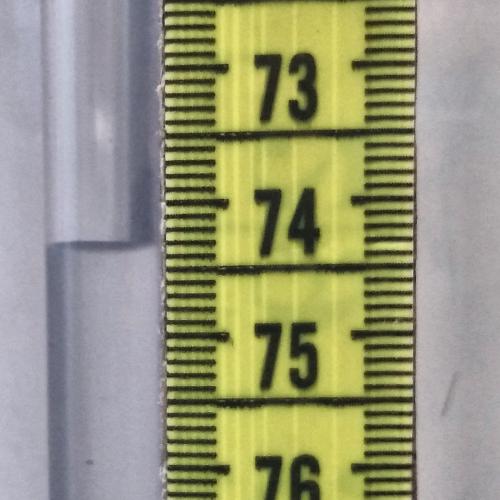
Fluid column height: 74.3 cm